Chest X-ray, AP view. Patient: 51 years old, sex F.
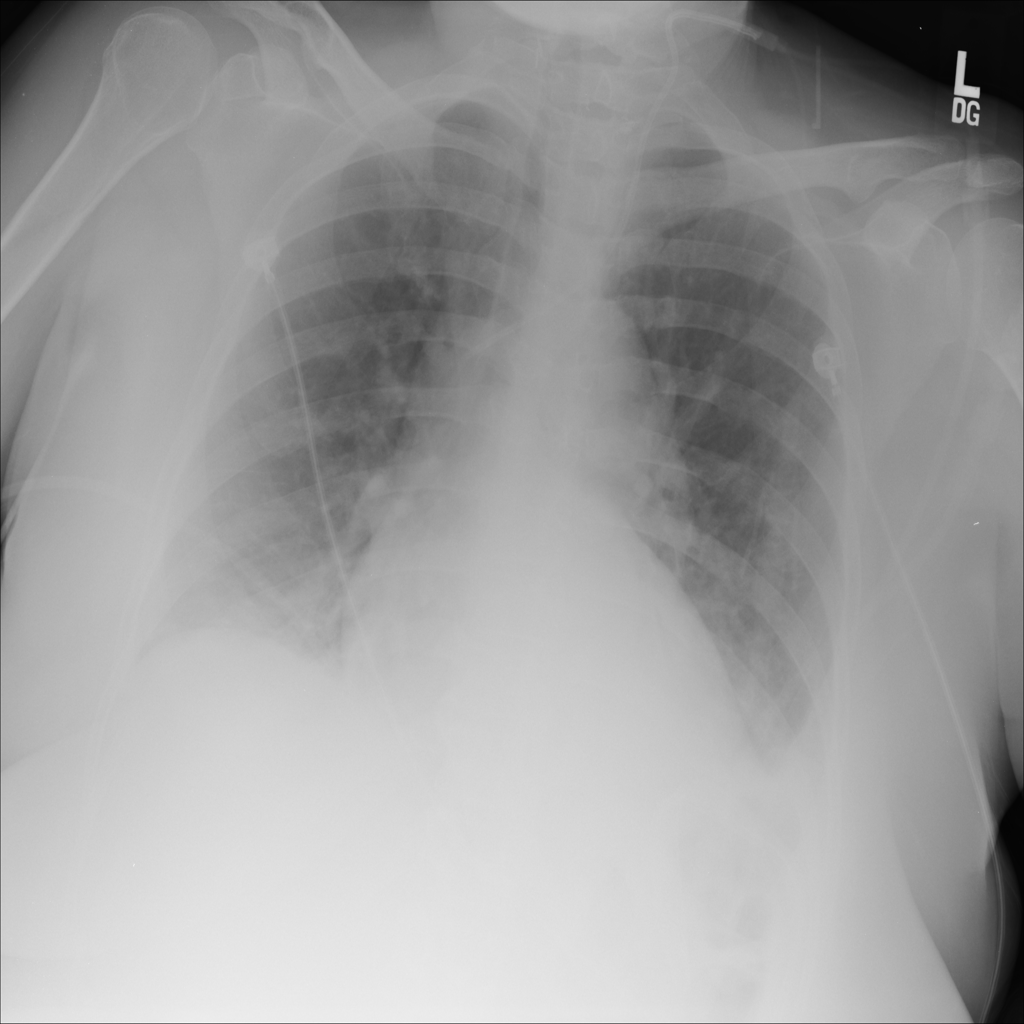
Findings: No Finding